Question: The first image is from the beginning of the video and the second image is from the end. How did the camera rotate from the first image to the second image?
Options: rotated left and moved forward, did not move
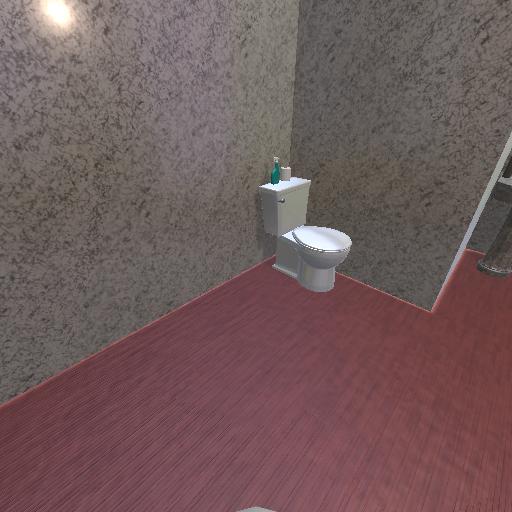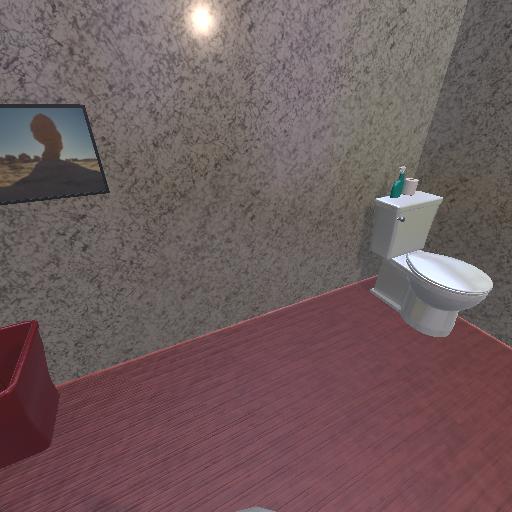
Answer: rotated left and moved forward